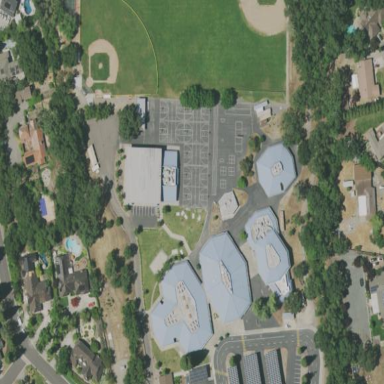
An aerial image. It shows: Schoolyard with asphalt surface.